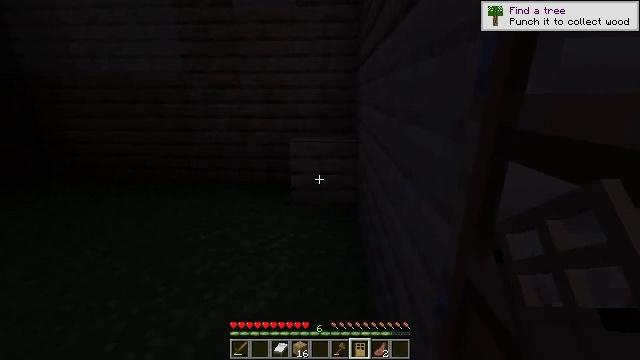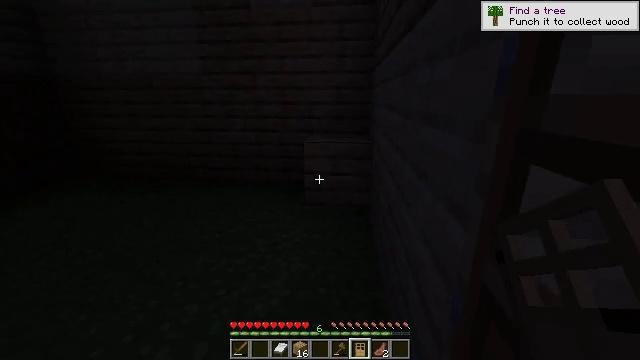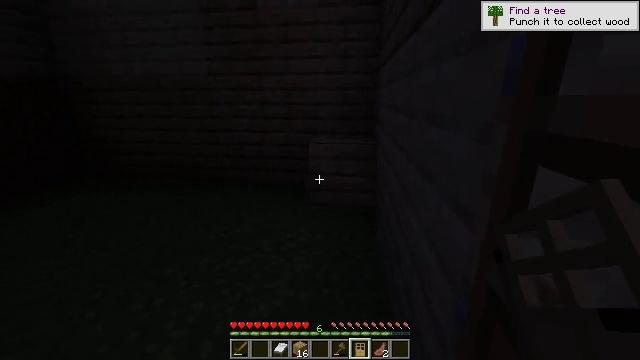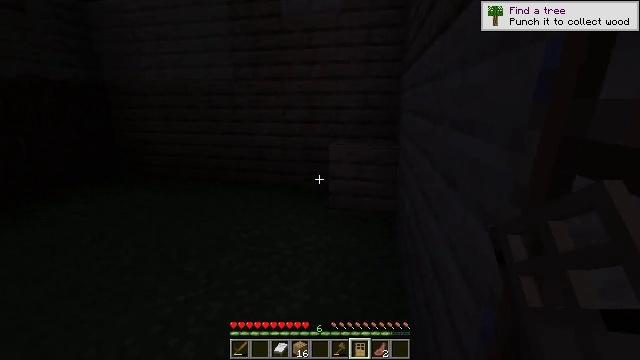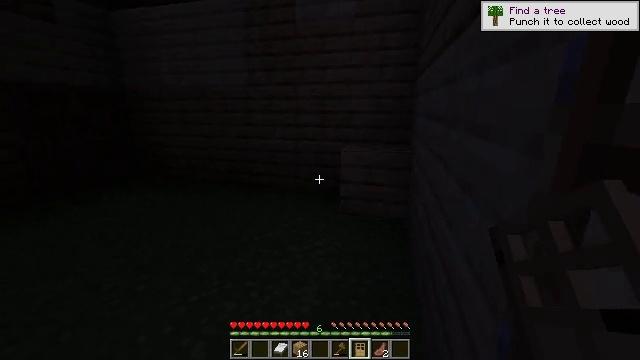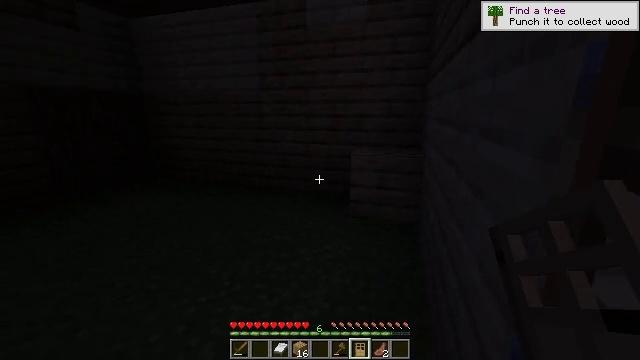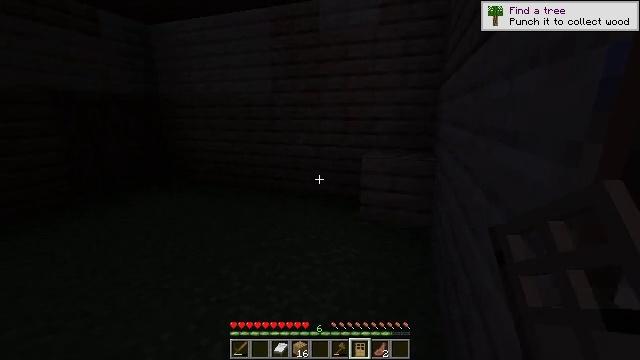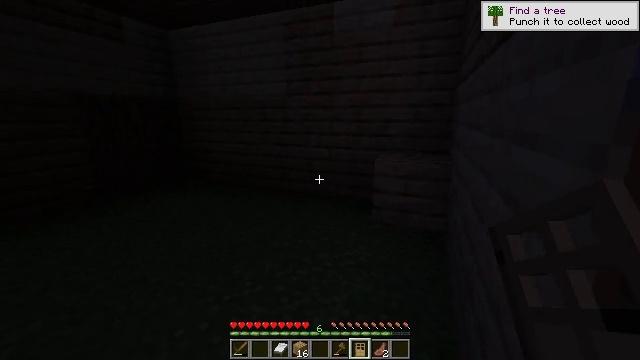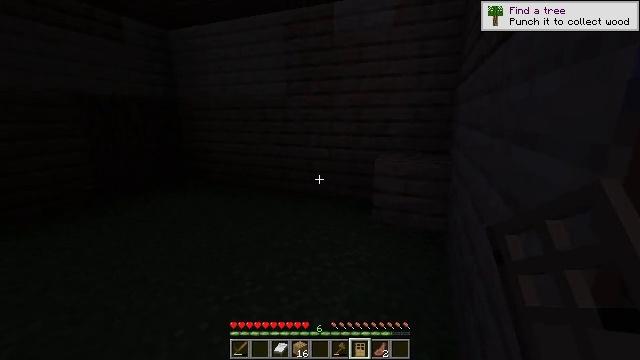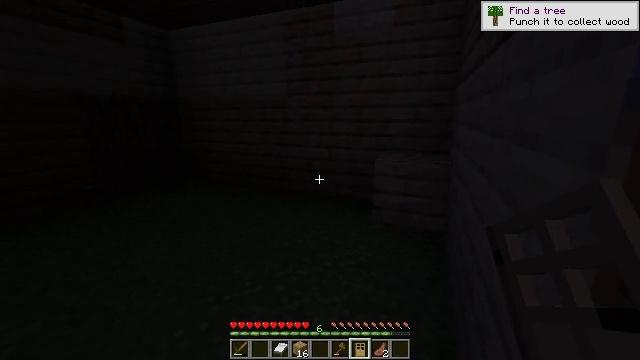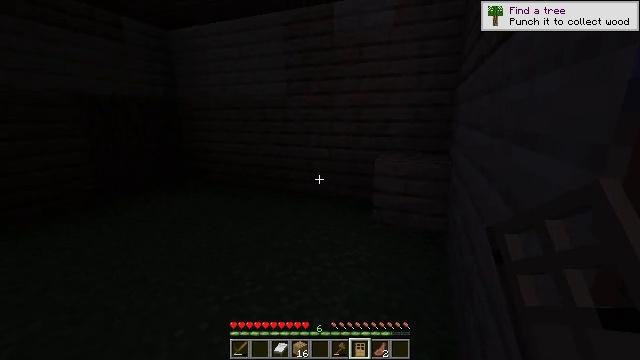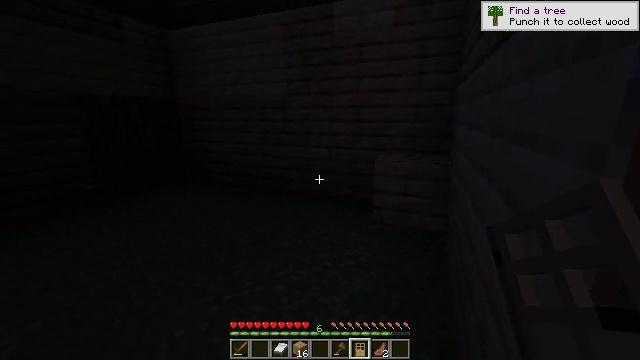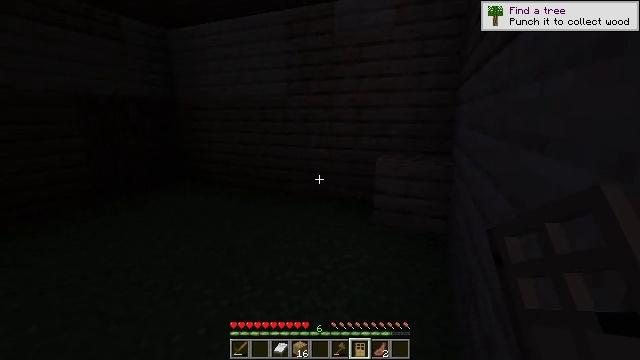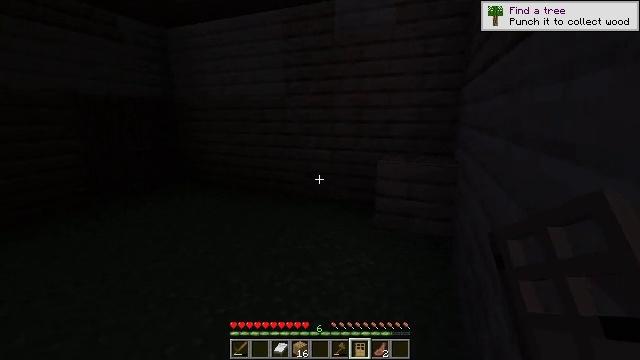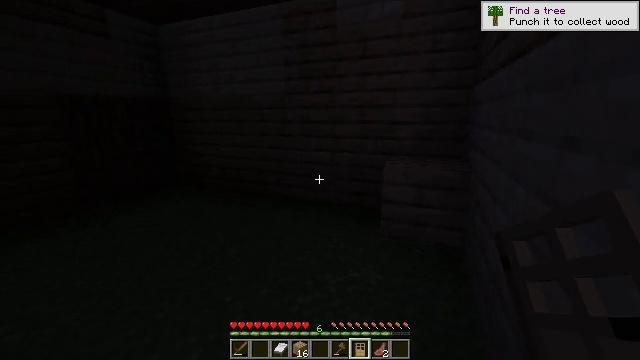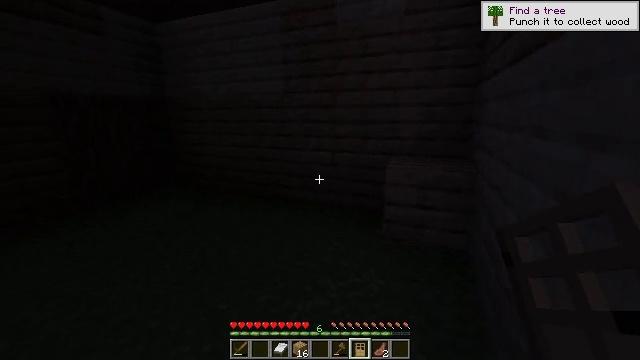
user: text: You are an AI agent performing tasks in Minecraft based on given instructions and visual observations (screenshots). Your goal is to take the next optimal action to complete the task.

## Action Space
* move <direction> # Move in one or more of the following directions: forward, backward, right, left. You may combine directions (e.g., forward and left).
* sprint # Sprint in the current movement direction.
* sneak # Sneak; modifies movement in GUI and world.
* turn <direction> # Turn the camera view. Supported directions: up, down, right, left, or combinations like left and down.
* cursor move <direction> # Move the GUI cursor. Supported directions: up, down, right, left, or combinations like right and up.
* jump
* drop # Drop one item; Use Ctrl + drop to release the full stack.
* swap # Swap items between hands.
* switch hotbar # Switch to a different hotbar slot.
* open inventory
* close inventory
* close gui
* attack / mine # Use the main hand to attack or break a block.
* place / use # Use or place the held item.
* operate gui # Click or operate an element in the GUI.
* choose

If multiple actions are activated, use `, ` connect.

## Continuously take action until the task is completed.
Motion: motion action
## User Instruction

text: Remove an oak door from the inventory.
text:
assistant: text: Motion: turn left
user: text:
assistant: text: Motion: turn left
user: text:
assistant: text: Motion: turn left
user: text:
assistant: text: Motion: turn left
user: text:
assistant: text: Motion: turn left
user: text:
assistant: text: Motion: turn left
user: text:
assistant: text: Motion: turn left
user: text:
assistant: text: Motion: no_op
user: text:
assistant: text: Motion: no_op
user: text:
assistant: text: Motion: no_op
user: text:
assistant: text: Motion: no_op
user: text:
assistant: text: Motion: move forward
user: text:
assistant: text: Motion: move forward
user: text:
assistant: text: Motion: move forward
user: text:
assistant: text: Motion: move forward
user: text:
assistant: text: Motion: move forward, turn left
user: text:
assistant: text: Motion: move forward, turn left
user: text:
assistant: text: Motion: move forward
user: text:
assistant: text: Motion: move forward
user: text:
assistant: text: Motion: move forward
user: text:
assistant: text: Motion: move forward, jump
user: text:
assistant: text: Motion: move forward, jump
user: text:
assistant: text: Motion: move forward, jump
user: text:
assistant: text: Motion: move forward, jump
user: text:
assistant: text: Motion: move forward, turn right and down
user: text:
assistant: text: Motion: move forward, turn right and down
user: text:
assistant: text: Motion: move forward, turn right and down
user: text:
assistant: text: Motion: move forward, turn right and down
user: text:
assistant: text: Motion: move forward, turn right and down
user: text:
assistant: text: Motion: turn right and down